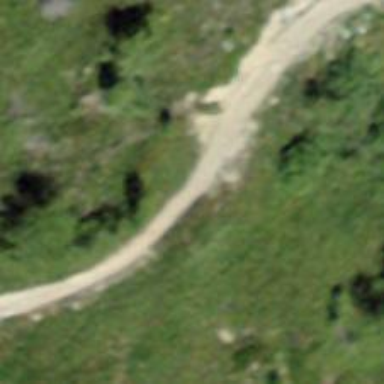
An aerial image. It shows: Path on the ground.